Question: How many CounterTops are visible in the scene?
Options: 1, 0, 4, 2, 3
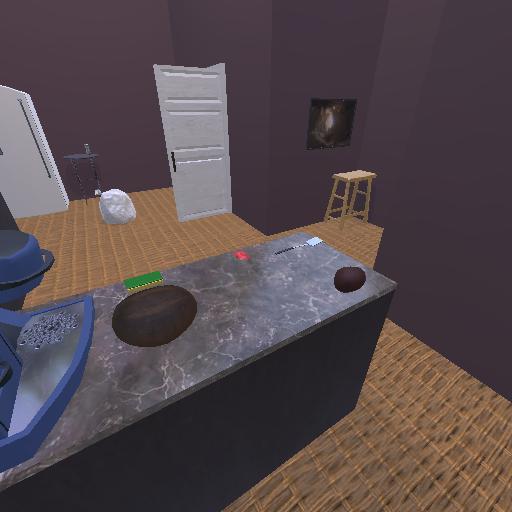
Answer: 1